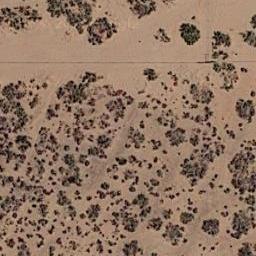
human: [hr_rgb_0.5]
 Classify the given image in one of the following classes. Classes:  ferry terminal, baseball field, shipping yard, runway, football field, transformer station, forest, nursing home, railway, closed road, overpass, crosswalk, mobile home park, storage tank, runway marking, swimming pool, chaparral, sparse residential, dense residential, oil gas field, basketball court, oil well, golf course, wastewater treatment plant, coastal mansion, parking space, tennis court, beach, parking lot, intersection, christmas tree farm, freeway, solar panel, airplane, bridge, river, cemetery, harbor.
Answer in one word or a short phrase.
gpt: chaparral